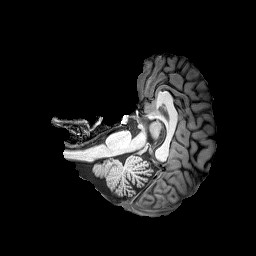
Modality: T1w
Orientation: axial
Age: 35
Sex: male
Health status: healthy